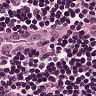
Metastatic tissue present: no